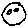
Label: moon